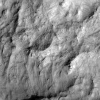
Atmospheric dust classification: not_dusty